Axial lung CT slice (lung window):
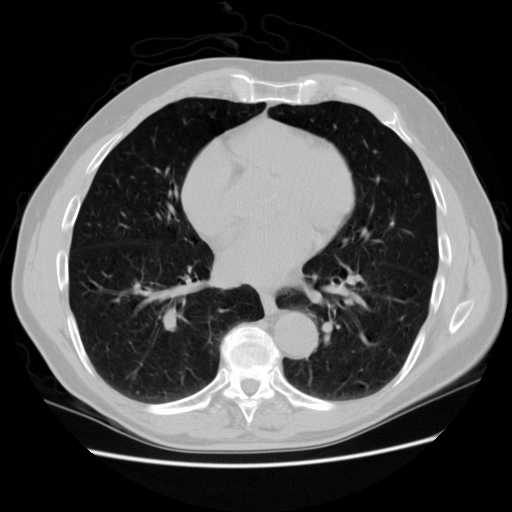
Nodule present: no